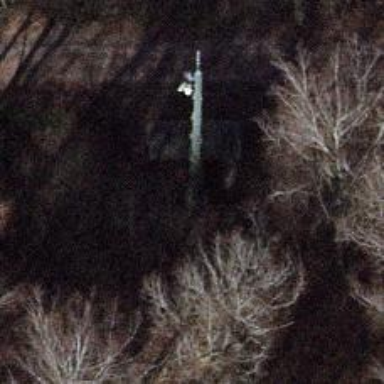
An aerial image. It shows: Antenna.